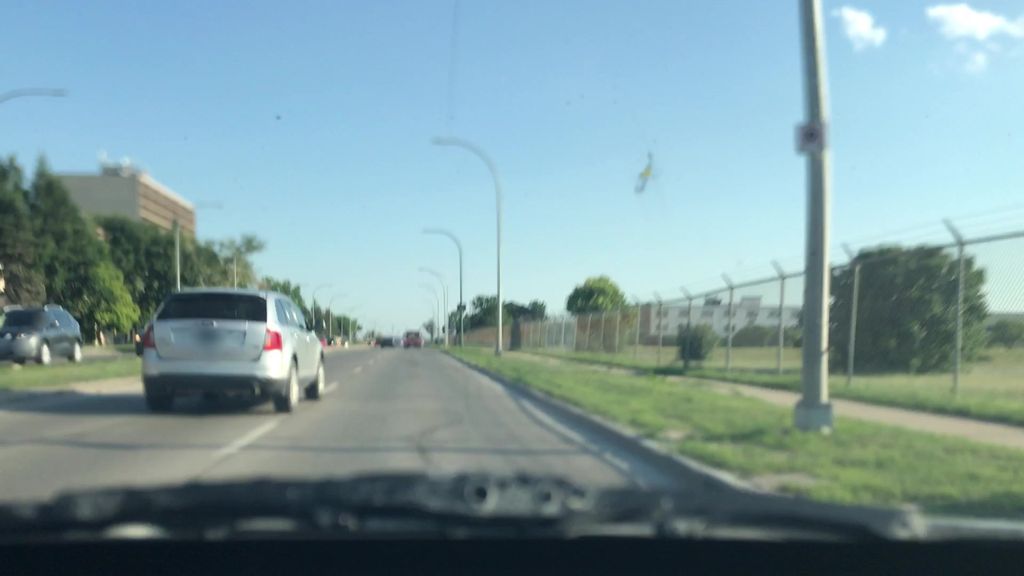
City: winnipeg